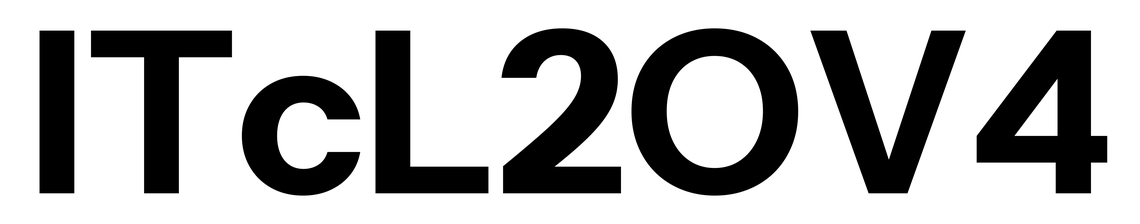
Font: InstrumentSans_Bold